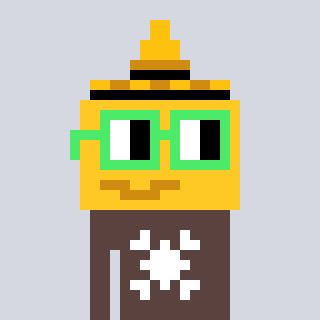
a pixel art character with square light green glasses, a mustard-shaped head and a darkbrown-colored body on a cool background